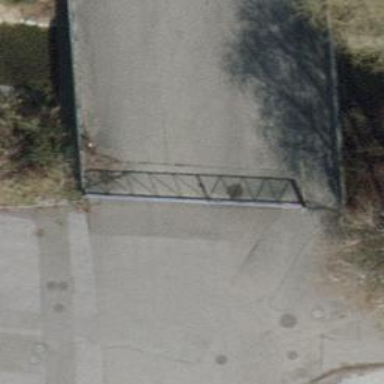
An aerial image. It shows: Gate.